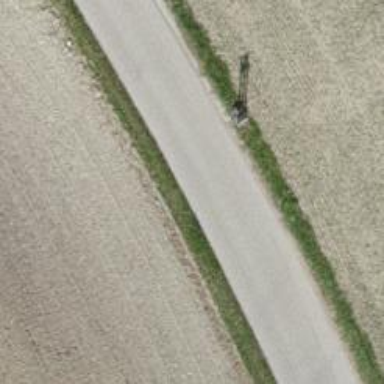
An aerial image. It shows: Unclassified road with asphalt surface.